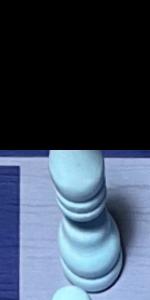
Label: Bishop_White